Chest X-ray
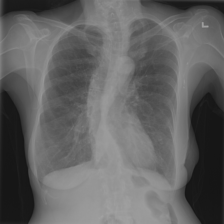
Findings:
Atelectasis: negative
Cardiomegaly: negative
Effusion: negative
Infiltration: negative
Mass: negative
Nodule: negative
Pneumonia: negative
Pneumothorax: negative
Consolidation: negative
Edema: negative
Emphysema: negative
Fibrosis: negative
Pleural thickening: negative
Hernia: negative